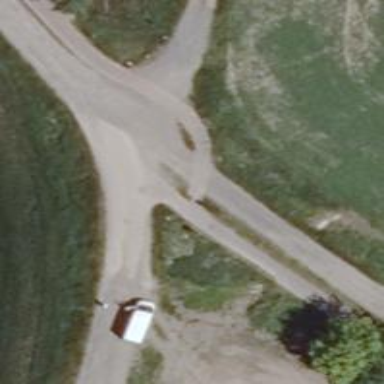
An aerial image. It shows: Asphalt cycleway.